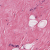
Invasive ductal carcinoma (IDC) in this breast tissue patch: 0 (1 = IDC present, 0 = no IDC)